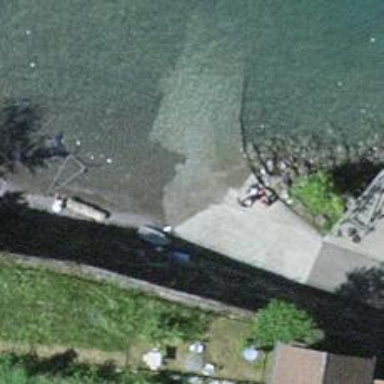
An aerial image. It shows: Slipway on leisure land.